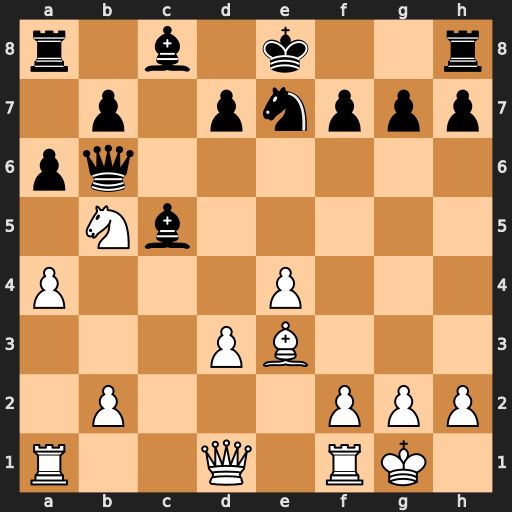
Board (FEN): r1b1k2r/1p1pnppp/pq6/1Nb5/P3P3/3PB3/1P3PPP/R2Q1RK1
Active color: w
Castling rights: kq
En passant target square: -
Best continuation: Bxc5 Qxc5 Rc1 axb5 Rxc5